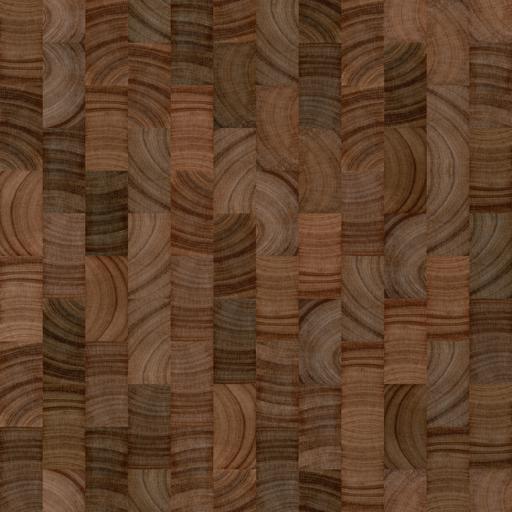
Tags: polished smooth wood wooden